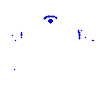
Particle: pion